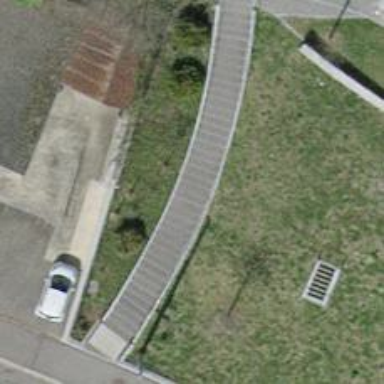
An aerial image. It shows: Set of steps made of paving stones.